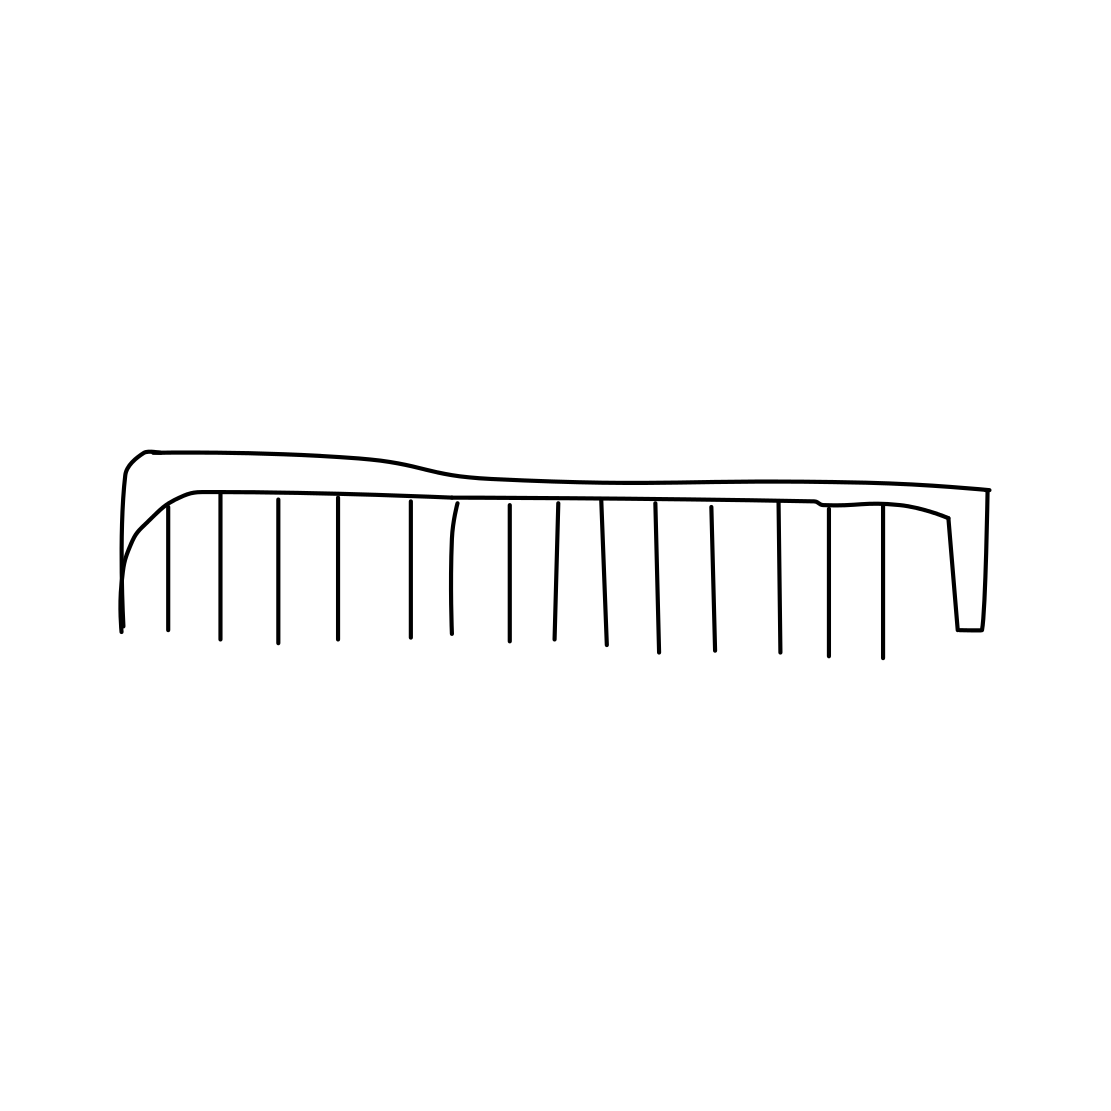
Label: comb